Current action and preconditions to check: trajectory_clear

Your task: For each precondition in the list above, predict whether it will hold at this action.

Consider the current scene as observed from the mobile robot's camera, and analyze the predicted future states of all dynamic agents (e.g., people, animals, vehicles, or any moving entities) within the NEXT SECOND.

IMPORTANT: Only answer "very likely" if you are absolutely certain—based on strong, clear evidence—that a dynamic agent will violate the precondition in the predicted future state. Do NOT answer "very likely" for unlikely, ambiguous, or low-probability risks.

Ask yourself for each precondition: Is there a high probability, with clear and convincing evidence, that the predicted future states of any dynamic agent will interfere with the predicted future state of the currently executing action within the NEXT SECOND, causing that precondition to fail?

Assess the risk level based on these predictions. Use "likely" or "very likely" if motions create a clear risk of interference.

Use "neutral" or "improbable" if agents are nearby but their predicted paths are clearly diverging or non-conflicting.

Failure Risk Categories: "very improbable", "improbable", "neutral", "likely", "very likely"

Answer Format: Output ONLY the probability_of_failure value from these categories: "very improbable", "improbable", "neutral", "likely", "very likely"

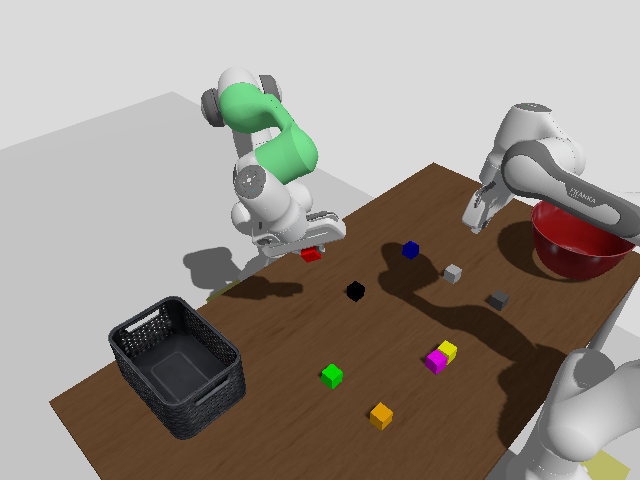

Answer: very improbable